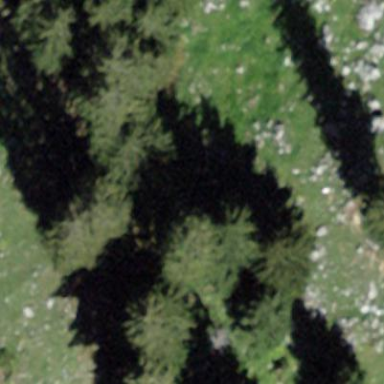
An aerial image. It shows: Forest area.